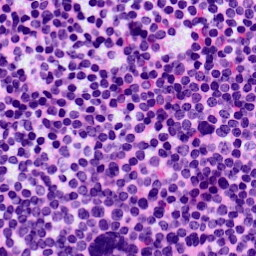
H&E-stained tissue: LymphNode